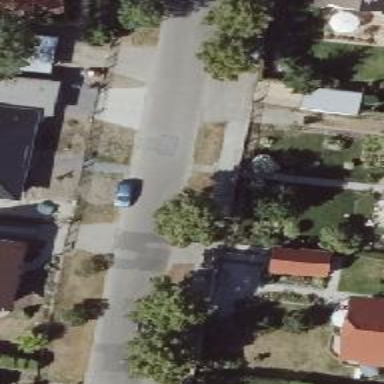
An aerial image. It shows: Footway.